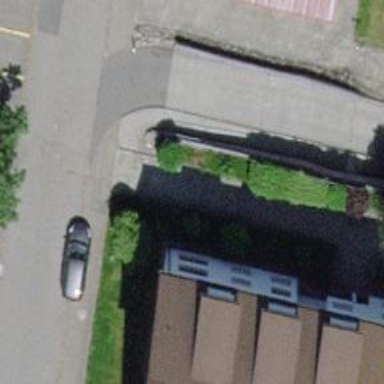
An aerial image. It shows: Bollard.